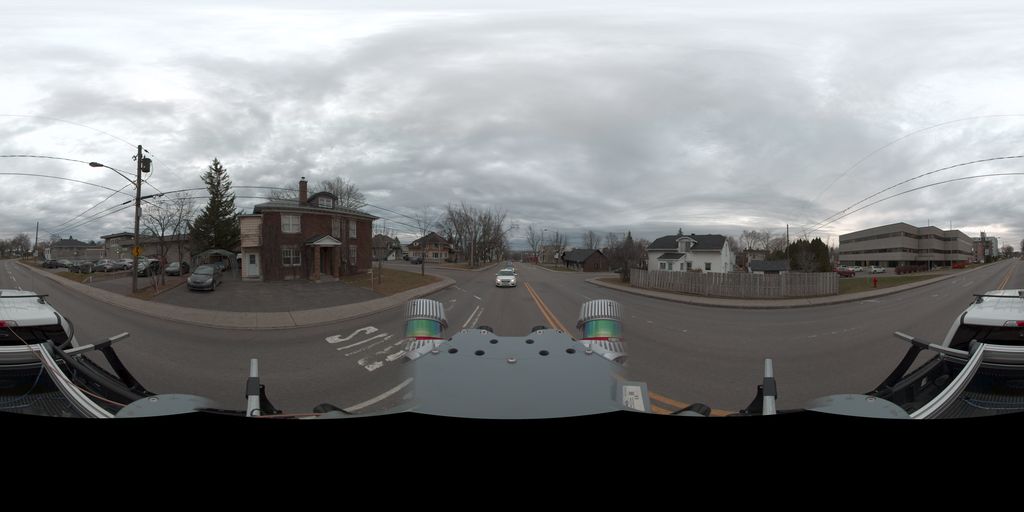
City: quebec_city